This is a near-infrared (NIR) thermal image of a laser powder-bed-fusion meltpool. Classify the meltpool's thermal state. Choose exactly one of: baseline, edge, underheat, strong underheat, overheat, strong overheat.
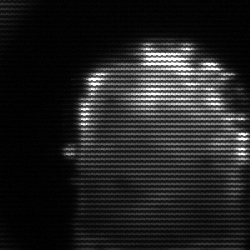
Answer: baseline